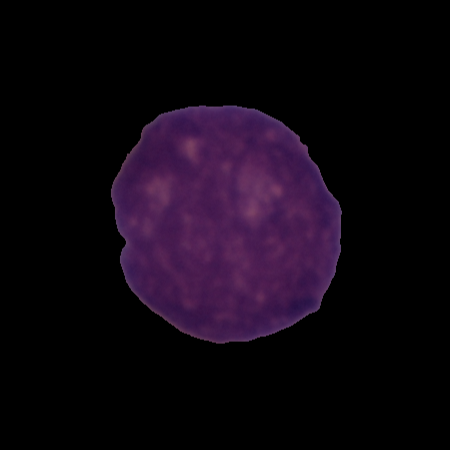
Label: cancer